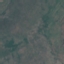
Land use / land cover class: HerbaceousVegetation